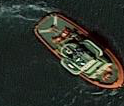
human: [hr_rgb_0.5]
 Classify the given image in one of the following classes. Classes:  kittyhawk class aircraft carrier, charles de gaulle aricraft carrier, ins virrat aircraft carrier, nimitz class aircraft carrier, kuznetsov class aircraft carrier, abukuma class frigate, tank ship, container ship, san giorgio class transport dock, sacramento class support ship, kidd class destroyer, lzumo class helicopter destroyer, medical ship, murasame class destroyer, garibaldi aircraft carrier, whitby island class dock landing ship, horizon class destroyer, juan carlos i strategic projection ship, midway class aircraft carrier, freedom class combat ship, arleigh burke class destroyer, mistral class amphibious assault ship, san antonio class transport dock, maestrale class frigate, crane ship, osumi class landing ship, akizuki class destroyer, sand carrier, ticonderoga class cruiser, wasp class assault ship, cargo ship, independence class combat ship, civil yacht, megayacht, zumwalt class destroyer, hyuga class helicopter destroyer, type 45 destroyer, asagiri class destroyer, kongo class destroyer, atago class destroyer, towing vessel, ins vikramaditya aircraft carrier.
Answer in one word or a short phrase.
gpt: Towing vessel